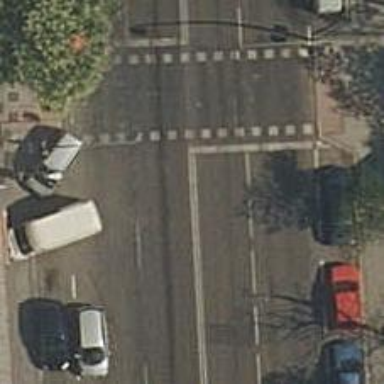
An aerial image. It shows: Road with traffic signals.